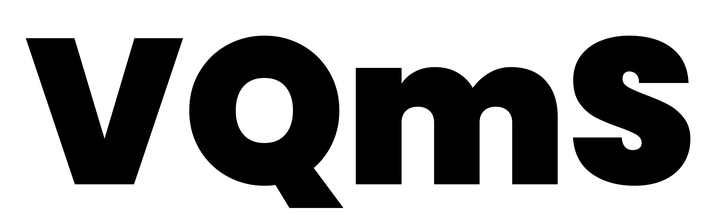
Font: Poppins-Black